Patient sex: M
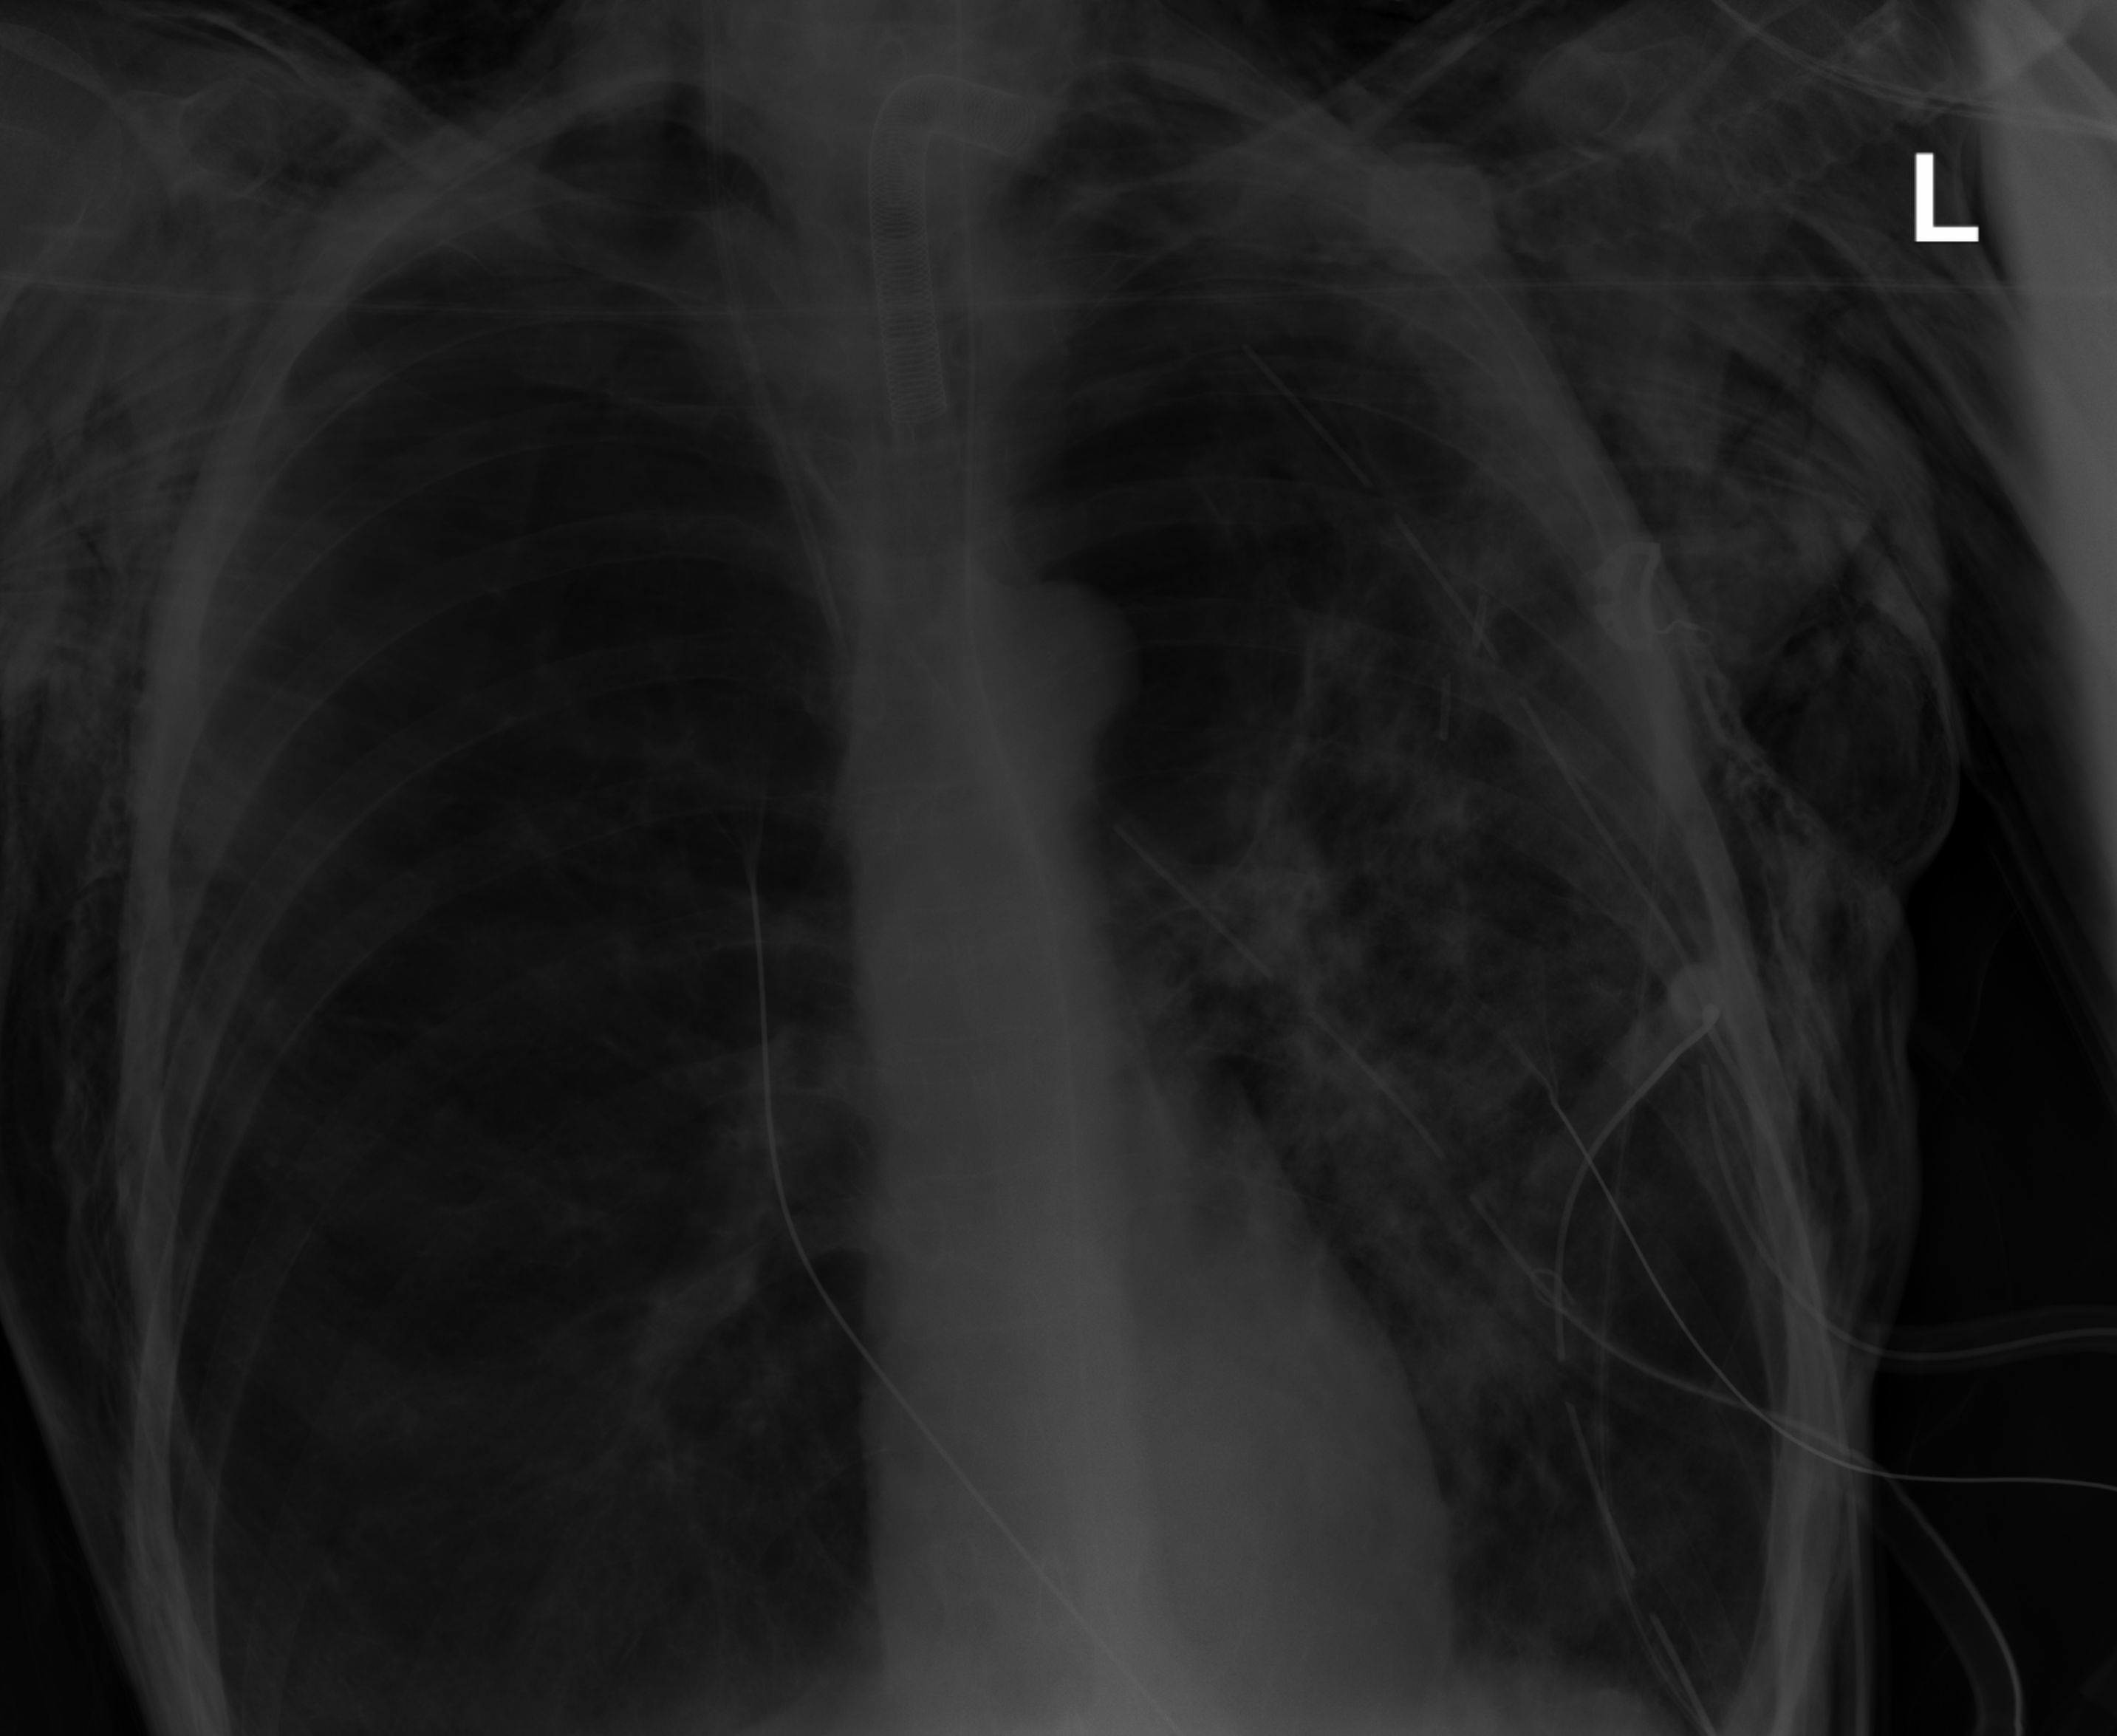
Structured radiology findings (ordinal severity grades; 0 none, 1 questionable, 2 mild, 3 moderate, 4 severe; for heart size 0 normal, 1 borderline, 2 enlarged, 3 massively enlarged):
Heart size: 0
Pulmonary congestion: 0
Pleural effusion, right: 0
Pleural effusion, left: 0
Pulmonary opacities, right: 0
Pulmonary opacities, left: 2
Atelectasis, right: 0
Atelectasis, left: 3